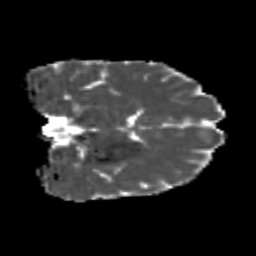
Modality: MD
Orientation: coronal
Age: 22
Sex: female
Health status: healthy
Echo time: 0.074 s